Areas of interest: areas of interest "Toll Station"
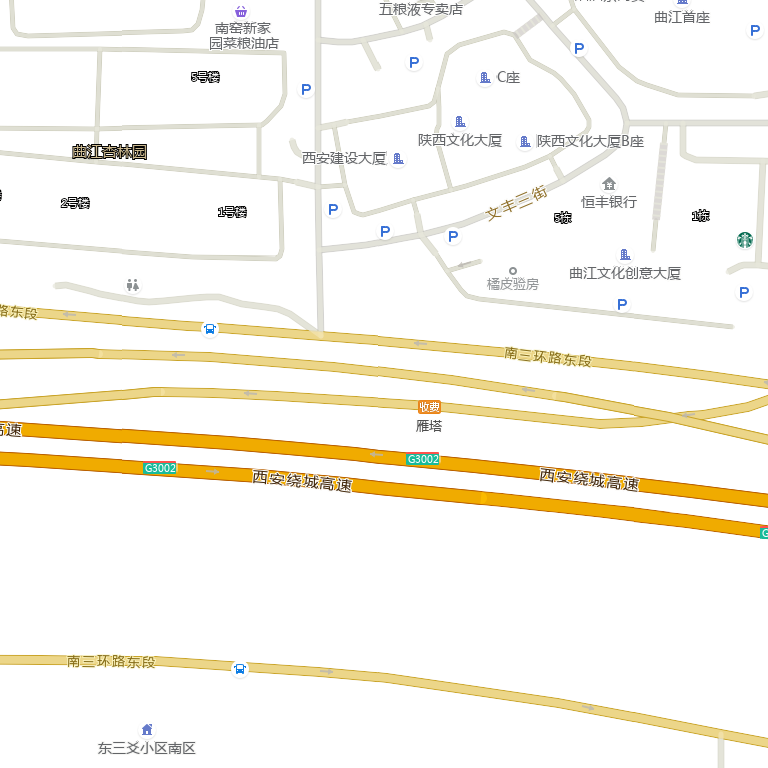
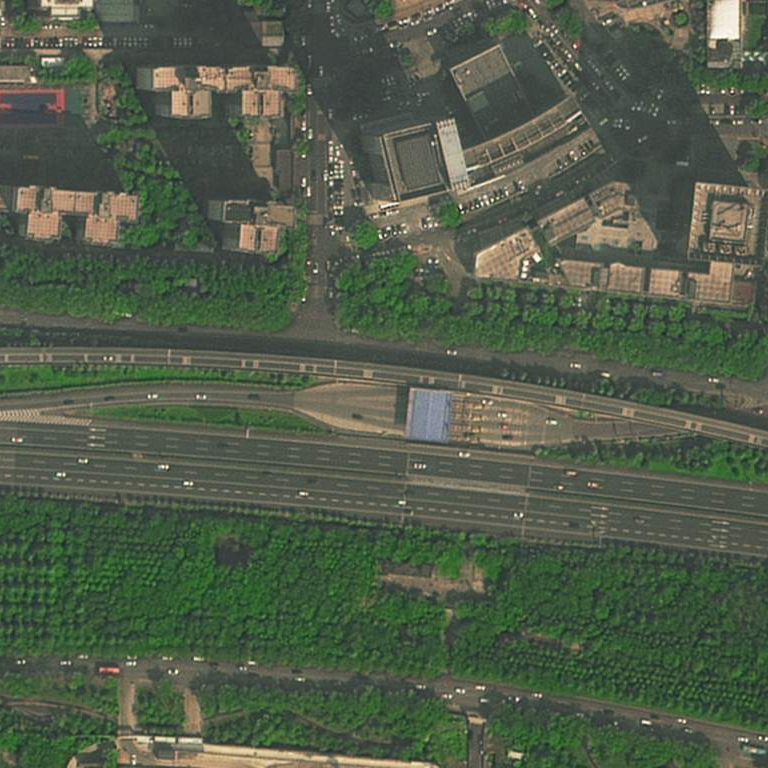